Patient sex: M
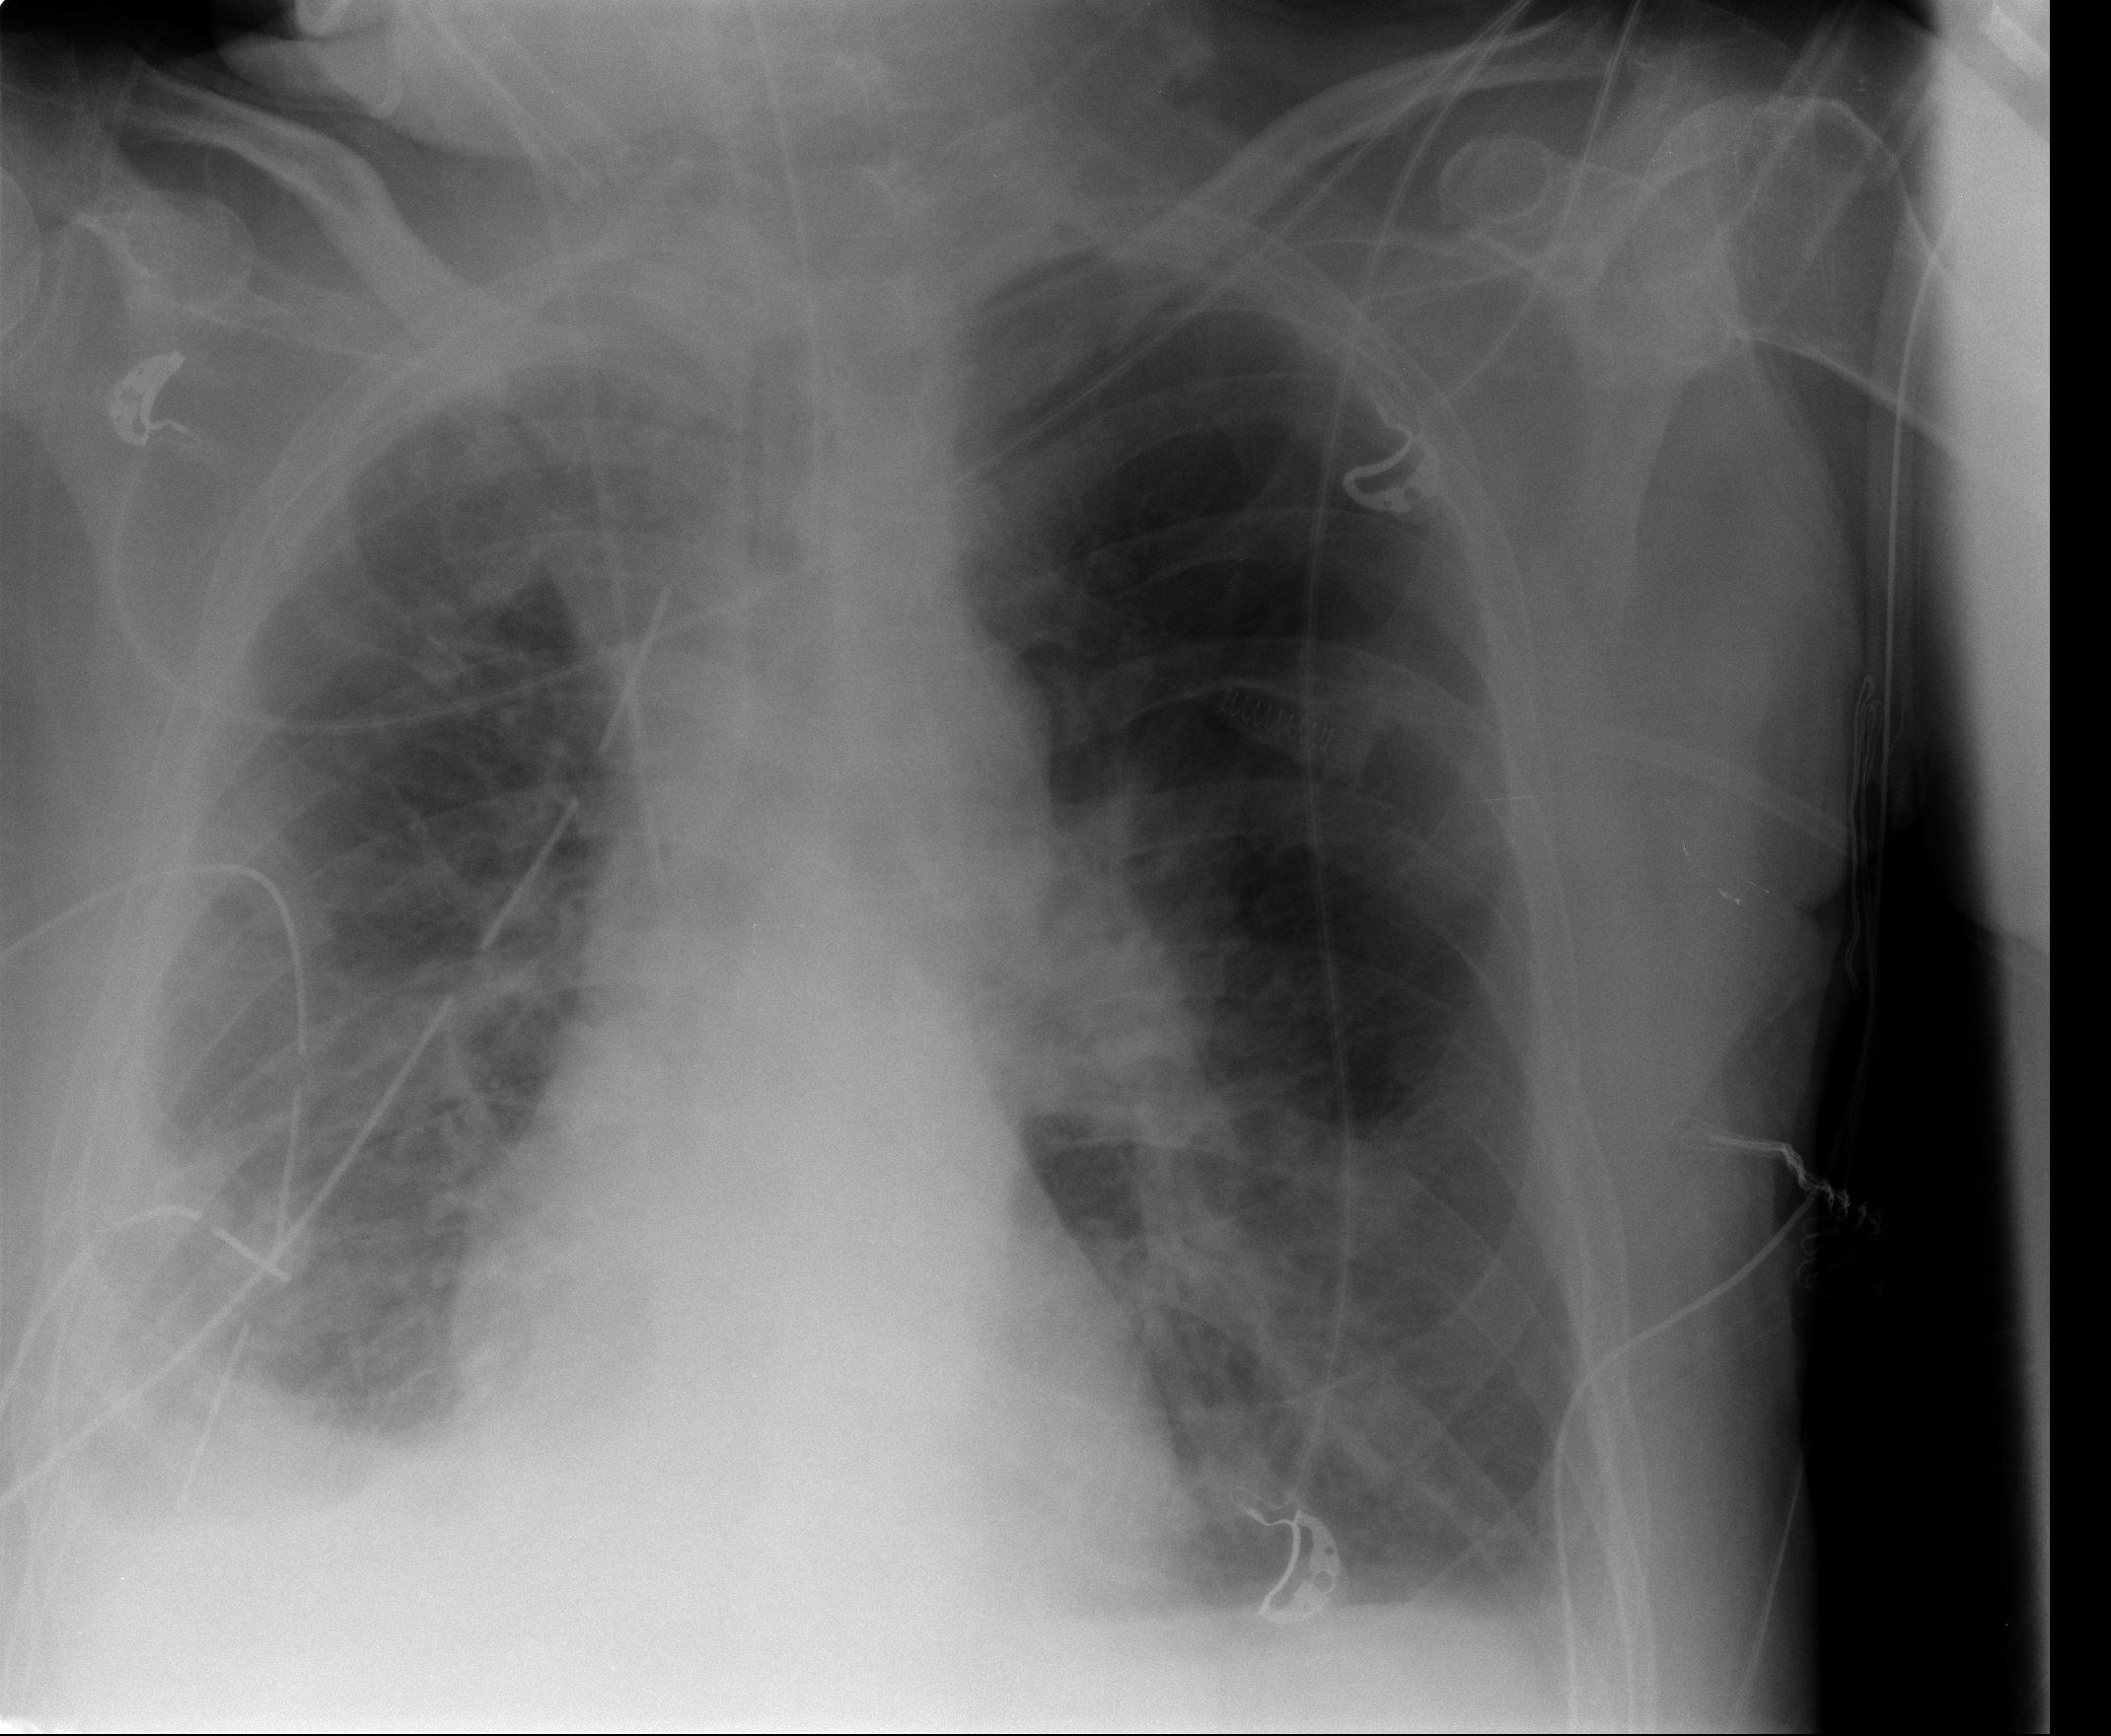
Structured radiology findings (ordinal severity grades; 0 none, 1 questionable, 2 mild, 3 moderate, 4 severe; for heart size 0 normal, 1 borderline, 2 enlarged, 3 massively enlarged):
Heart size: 0
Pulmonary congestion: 1
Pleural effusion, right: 2
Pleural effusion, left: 2
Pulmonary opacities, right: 2
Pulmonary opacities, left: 2
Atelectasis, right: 2
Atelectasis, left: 2